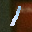
Label: 1